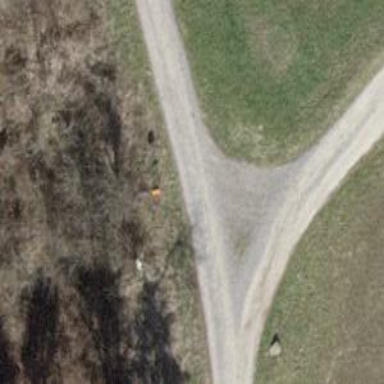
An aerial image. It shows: Object with orange color.